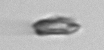
Label: detritus_transparent